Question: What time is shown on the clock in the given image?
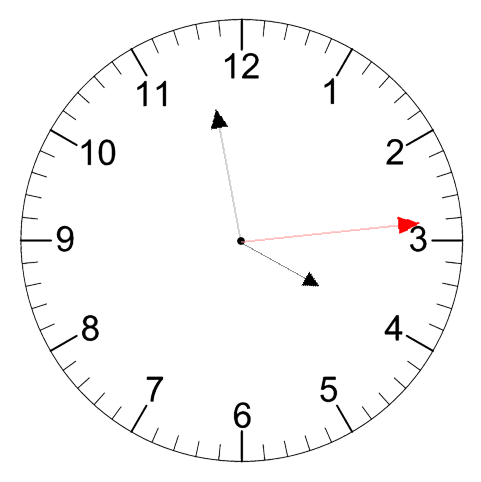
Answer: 03:58:14